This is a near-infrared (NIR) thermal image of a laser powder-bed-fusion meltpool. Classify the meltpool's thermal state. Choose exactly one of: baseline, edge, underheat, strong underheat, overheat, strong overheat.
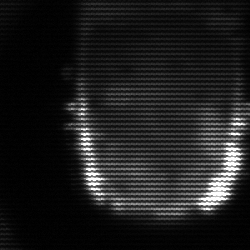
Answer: baseline